Question: I have a website that has a design like google web store. This is what it looks like:

if you'll notice in the bottom area the 2 boxes are not filling up the space above.
boxes is wrap by 'ul' and items are in 'li'. The list items are float by left and 'ul' is has a clear.
Here is the link for jsfiddle <URL>
Please suggest CSS or any JS that will fix this. Thank you.
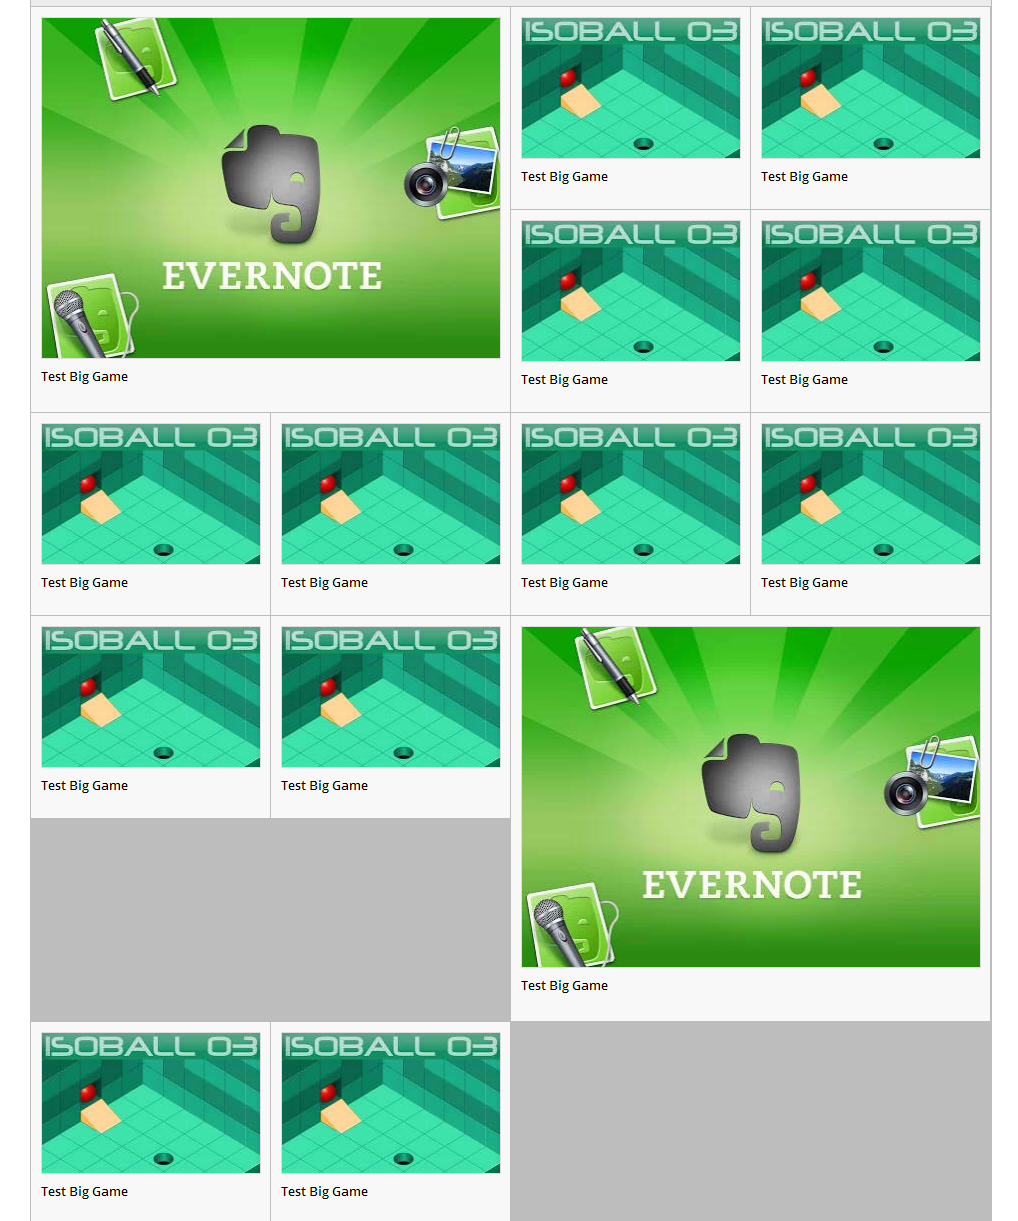
Answer: If you want large boxes on the right, you will need to float them right so that the smaller boxes on the left will fill in correctly.
'''
<li class="items big" style="float:right">
'''
See <URL>.
This will not solve the problem if you put the big box in the middle. If you also need to support that case, I would suggest it's time to use absolute positioning and some jQuery or JS to do the layout for you.
Update: I enjoy a quick challenge, so I wrote some <URL>.